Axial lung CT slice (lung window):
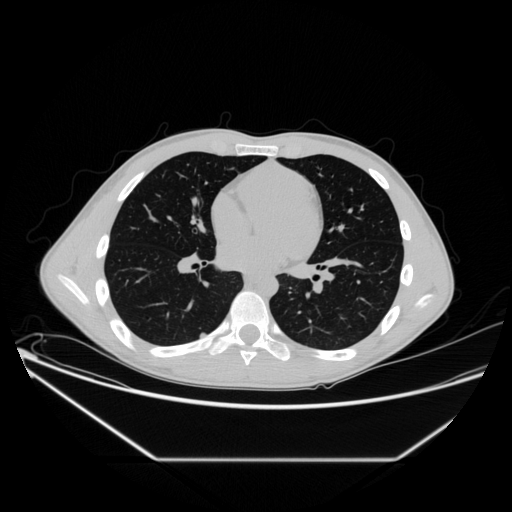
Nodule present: yes
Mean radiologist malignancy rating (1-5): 2